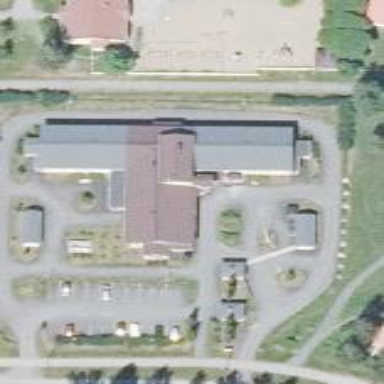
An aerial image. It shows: Nursing home building.